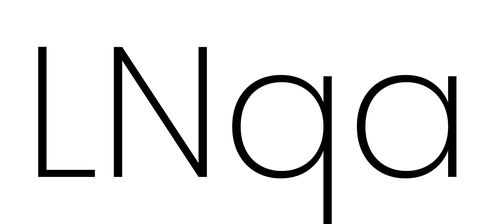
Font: Poppins-ExtraLight